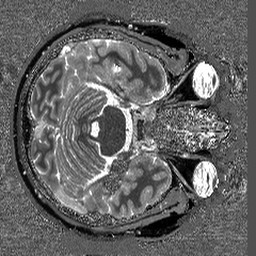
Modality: T1map
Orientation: axial
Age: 29
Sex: male
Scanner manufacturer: siemens
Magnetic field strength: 3 T
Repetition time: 5 s
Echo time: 0.00298 s